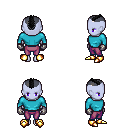
a pixel art fantasy rpg character, female body template, dark elf, purple skin, teal long-sleeve shirt, magenta pants, black short mohawk hairstyle, metal gloves, gold boots, four views (front, back, left, right), 2x2 character sprite sheet, small pixel art, hard edges, no anti-aliasing